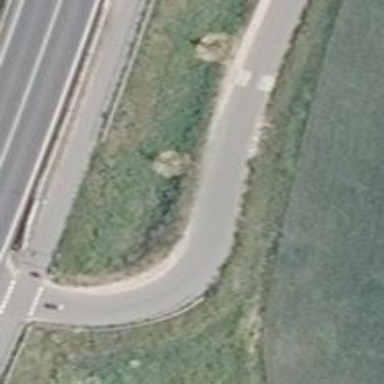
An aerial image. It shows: Asphalt service road with designated bicycle lanes.